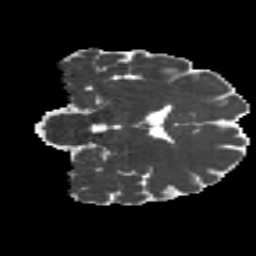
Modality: MD
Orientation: coronal
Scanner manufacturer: siemens
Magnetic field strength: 3 T
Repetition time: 4.16 s
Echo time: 0.0806 s